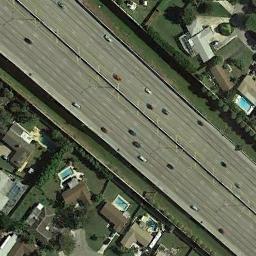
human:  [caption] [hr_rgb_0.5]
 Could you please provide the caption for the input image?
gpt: There are many buildings and green plants on both sides of the freeway, And there are many cars on the freeway .

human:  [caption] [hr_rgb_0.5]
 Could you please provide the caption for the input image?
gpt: Different lanes on the highway have different Numbers of cars .

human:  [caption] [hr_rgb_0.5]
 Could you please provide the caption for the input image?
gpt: The freeway is next to some houses with some cars .

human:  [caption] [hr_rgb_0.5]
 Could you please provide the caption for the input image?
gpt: A straight freeway goes through the residential area and some cars are driving on freeways .

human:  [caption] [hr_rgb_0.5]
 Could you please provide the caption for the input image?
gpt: There are many buildings and some lawns beside the freeway .